Field crop: maize
Growth stage: 2
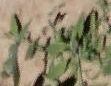
Species: atriplex